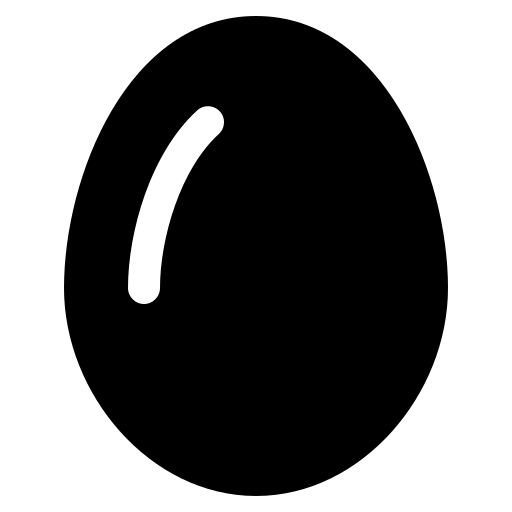
Tags: icon, FontAwesome, fa-icon, solid, egg